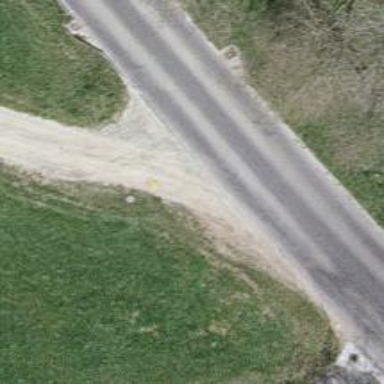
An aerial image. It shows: Residential road with asphalt surface.